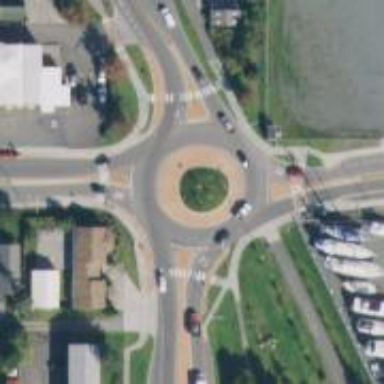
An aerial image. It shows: Secondary road with asphalt surface leading to roundabout junction.